Question: I am looking for some information on how to "bend" an arbitrary list of points/vertices similar to the bend modifier you can find in typical 3D modelling programs.
I want to provide a list of points, a rotation focal point, and a "final angle." For my purposes, I will always be saying "points at minimum y of the set will not change, points at maximum y will be rotated at the maximum angle, everything in between is interpolated."
Example Image of starting configuration and desired result, given a 90 degree rotation:

Can anyone suggest a resource that would explain how to go about this? I'm prepared to code it (C++) but I'm wracking my brain on a concept that would make this work. It would be easy to generate the vertices, but the application I'm writing this for takes in user-created content and needs to bend it.
(Edited to add: I don't need a miracle matrix or deep equation solution... if you say something like "for each vertex, do this" that's good enough to get the green checkmark)
Thanks!
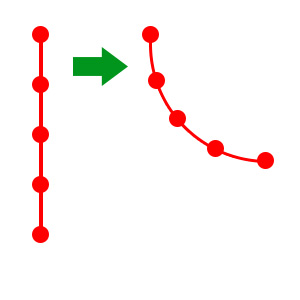
Answer: You seem to be transforming a straight line to a circular arc, preserving distances between adjacent points.
So, if the point 'A' is the one you want to hold constant, pick another point 'B' to be the center of that circle. (The nearer 'B' is to 'A', the more severe the bending.) Now for any point 'C' you want to transform, break the vector 'C-B' into the component parallel to 'A-B' (call that component 'R') and the component perpendicular to it (call that 'k'). The magnitude of 'R' will be the radius of the circle you map 'C' to, and you can transform the magnitude of 'k' into distance along that circle:
'''
theta = |k|/|R|
C' = B + R cos(theta) + k|R|/|k| sin(theta)
'''